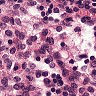
Metastatic tissue present: no